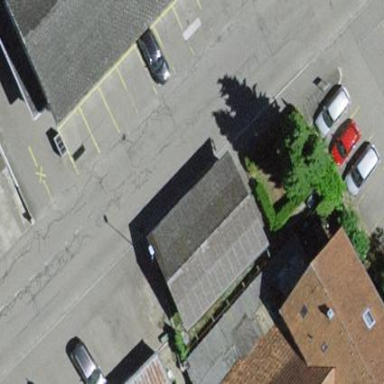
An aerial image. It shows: Garage building.